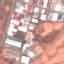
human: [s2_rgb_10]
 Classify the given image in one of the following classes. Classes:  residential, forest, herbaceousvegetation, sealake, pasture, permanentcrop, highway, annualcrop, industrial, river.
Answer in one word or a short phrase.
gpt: Industrial